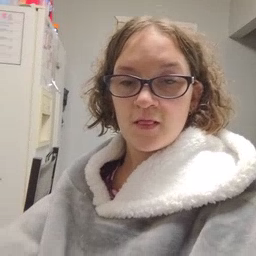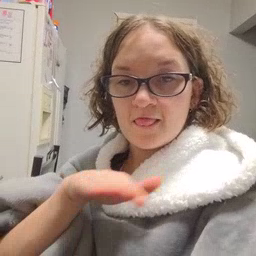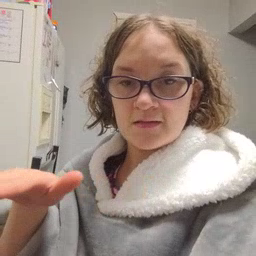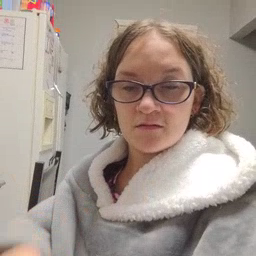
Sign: clean